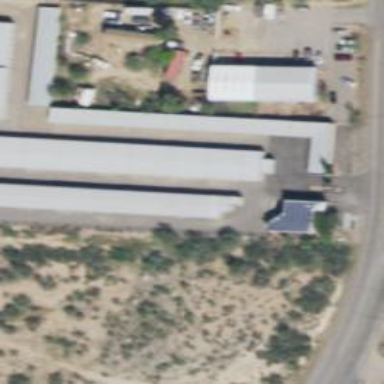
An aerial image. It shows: Storage rental shop.